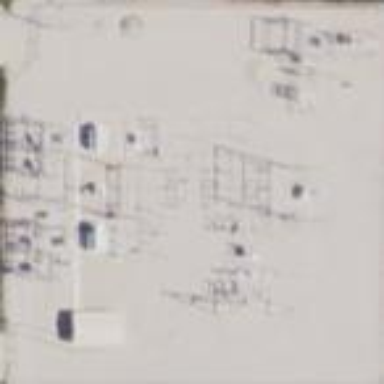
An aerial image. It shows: Outdoor transmission substation.